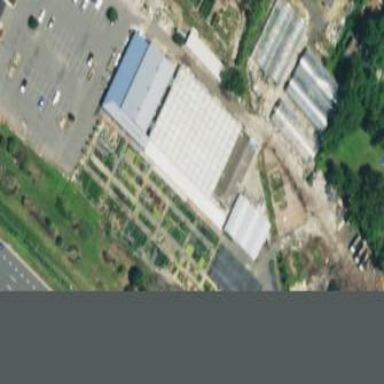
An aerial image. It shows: Greenhouse.